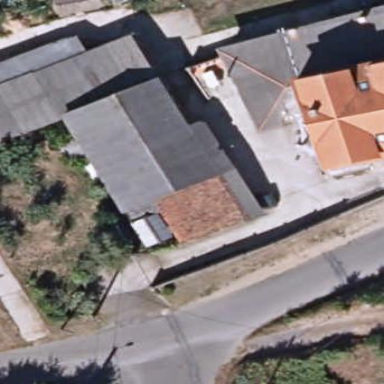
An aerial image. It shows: Simple house.